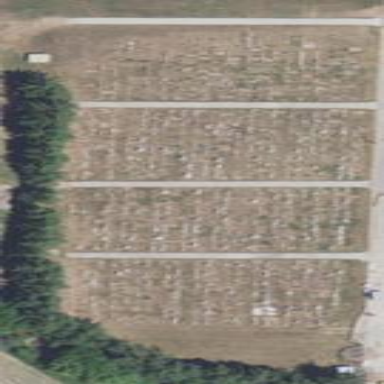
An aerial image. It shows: Cemetery.